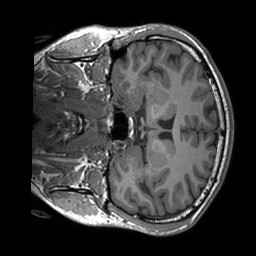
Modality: T1w
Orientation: coronal
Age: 24
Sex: male
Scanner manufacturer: siemens
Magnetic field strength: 3 T
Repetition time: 1.9 s
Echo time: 0.00227 s